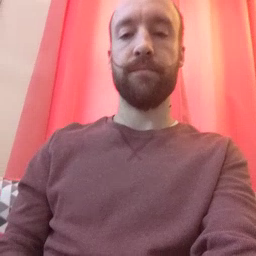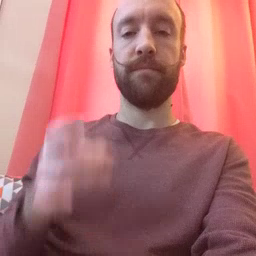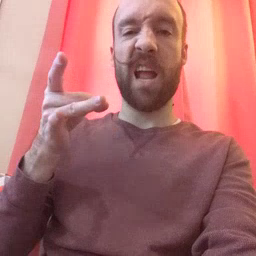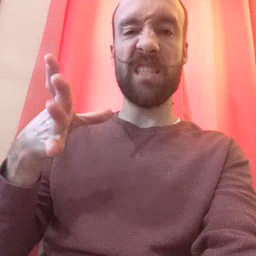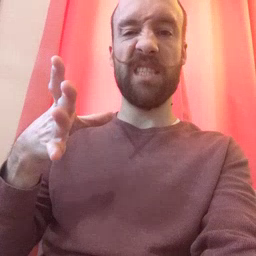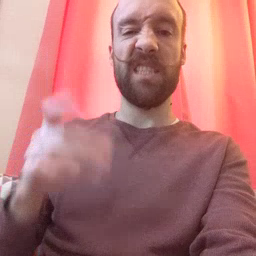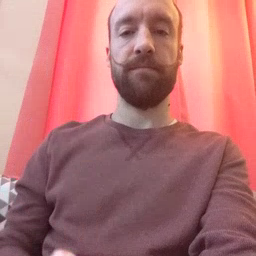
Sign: hate